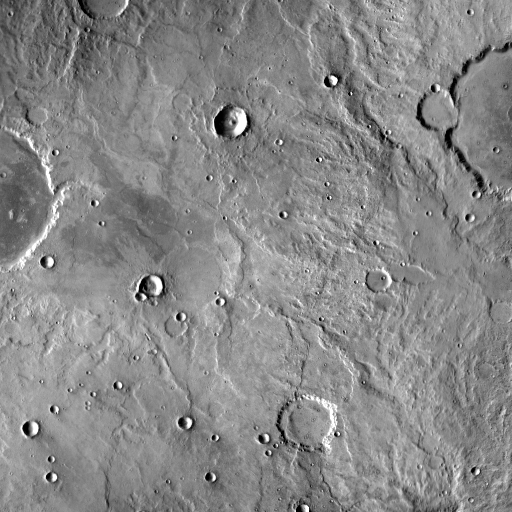
Crater classes present: Background, Other, Layered, Buried, Secondary